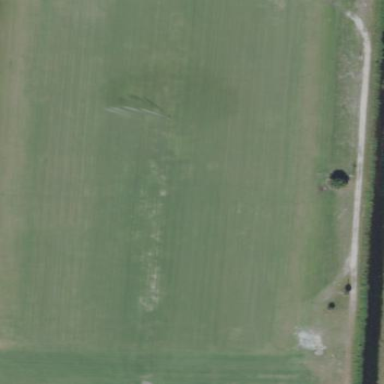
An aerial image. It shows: Grassy equestrian pitch for leisure activities.